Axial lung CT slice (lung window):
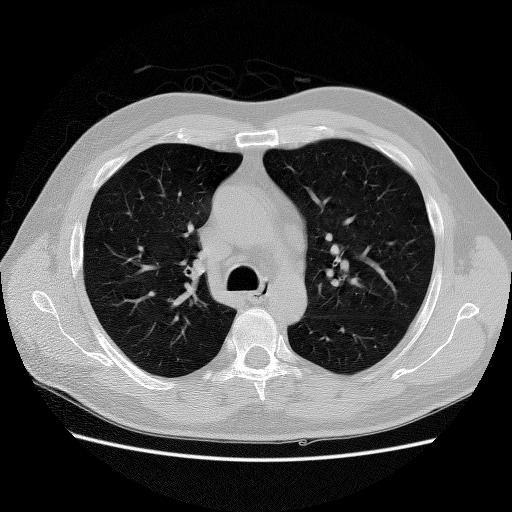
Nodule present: no